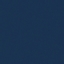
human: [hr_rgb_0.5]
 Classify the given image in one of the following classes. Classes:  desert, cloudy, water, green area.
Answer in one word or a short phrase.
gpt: water